Interaction volume radius: 5 \u00c5
Interaction volume height: 20 \u00c5
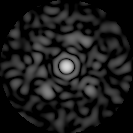
Disorder parameter: 0.8207